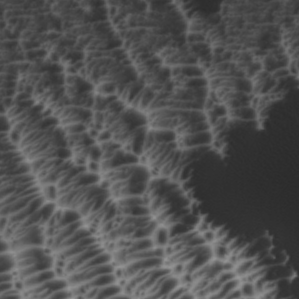
Label: non_frost